Interaction volume radius: 5 \u00c5
Interaction volume height: 15 \u00c5
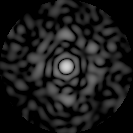
Disorder parameter: 0.8295